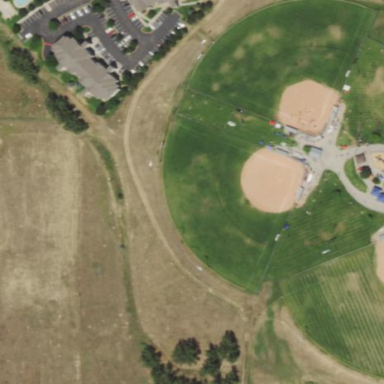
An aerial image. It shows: Baseball pitch for leisure land.